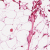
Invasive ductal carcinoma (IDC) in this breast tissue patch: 0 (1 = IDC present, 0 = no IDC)